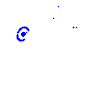
Particle: electron